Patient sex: M
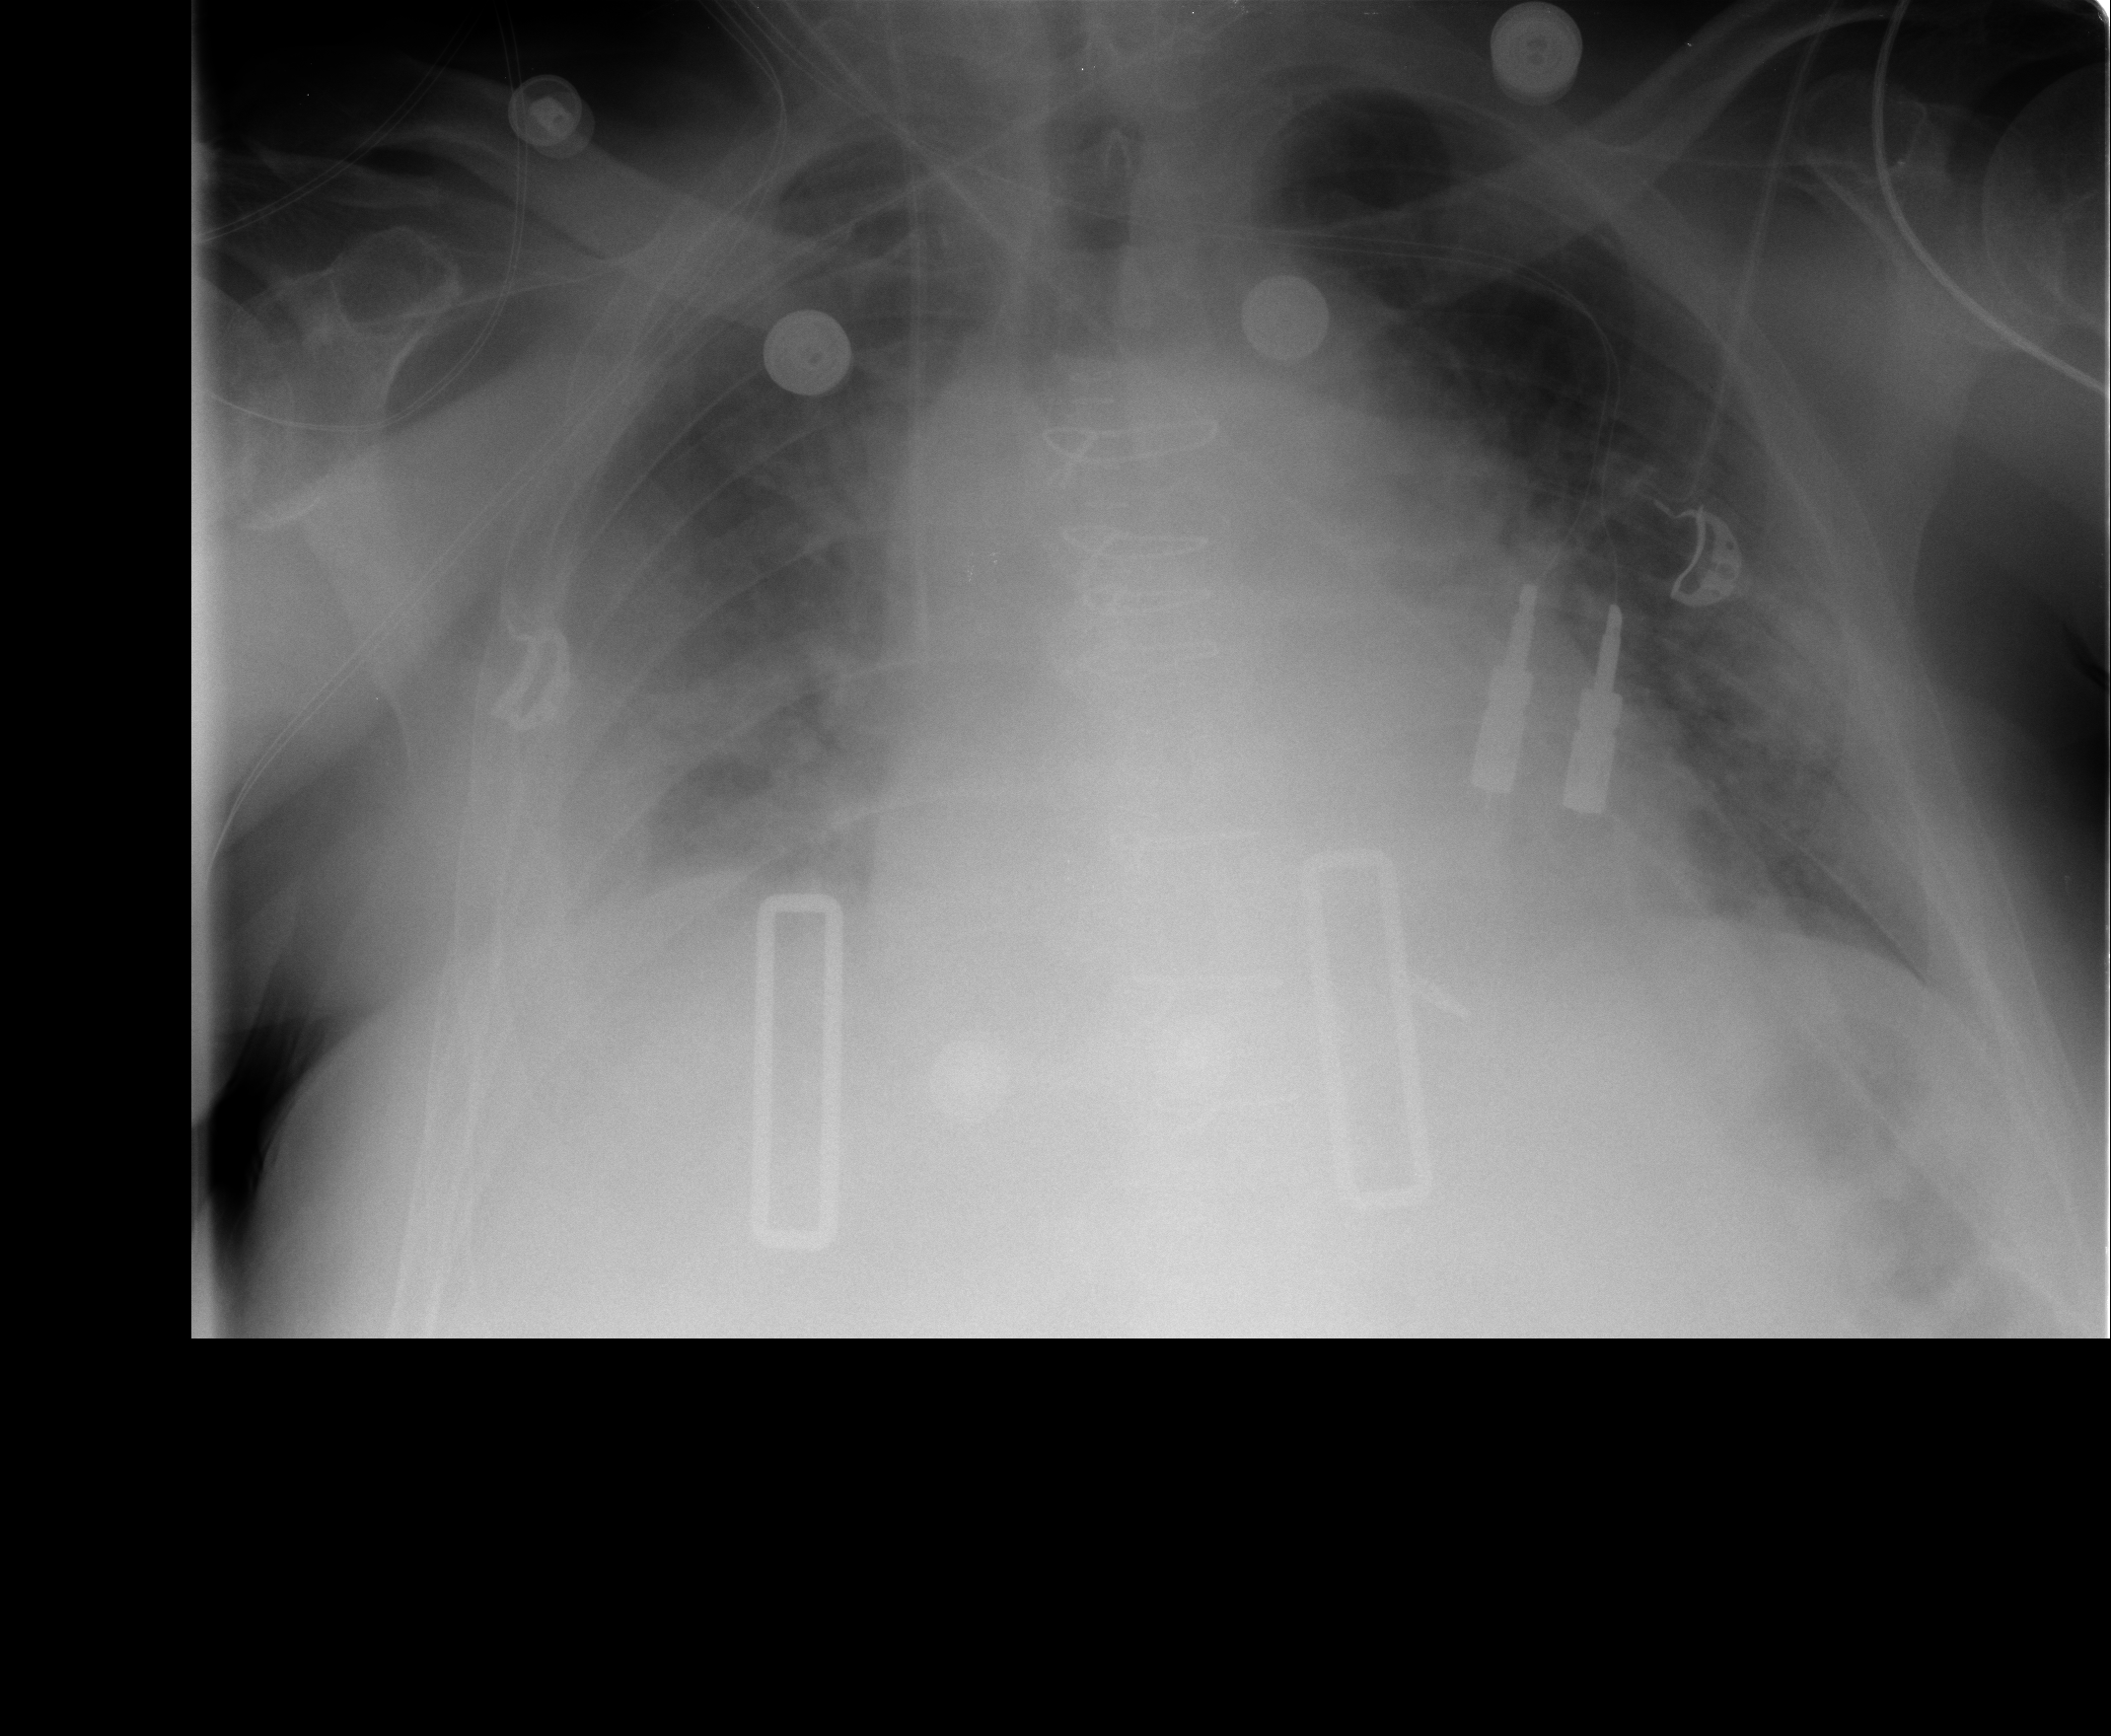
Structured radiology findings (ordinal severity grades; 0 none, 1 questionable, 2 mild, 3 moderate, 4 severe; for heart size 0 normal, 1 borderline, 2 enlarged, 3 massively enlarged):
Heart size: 2
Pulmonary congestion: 2
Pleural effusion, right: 2
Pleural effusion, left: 0
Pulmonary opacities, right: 2
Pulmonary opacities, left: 1
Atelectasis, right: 2
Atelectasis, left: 2